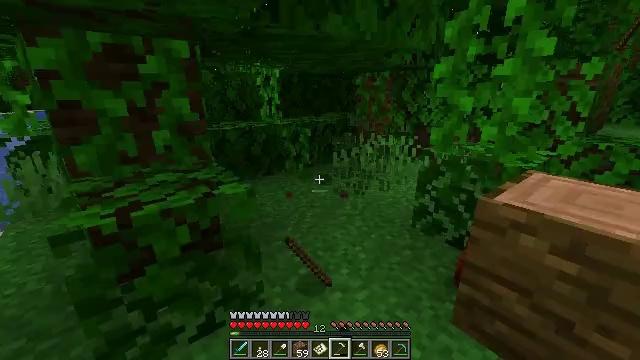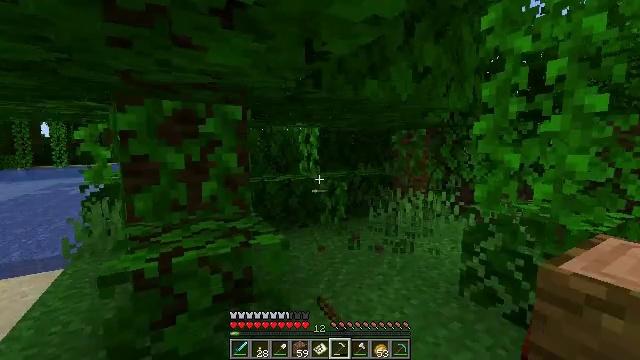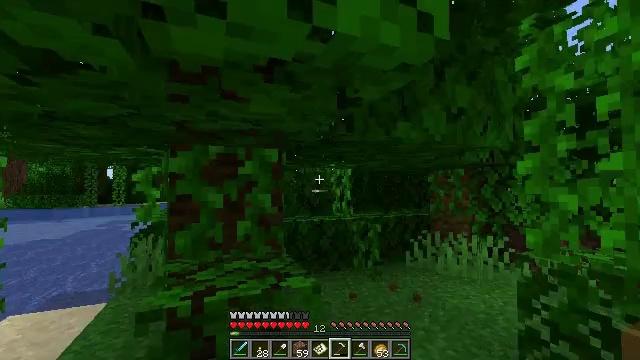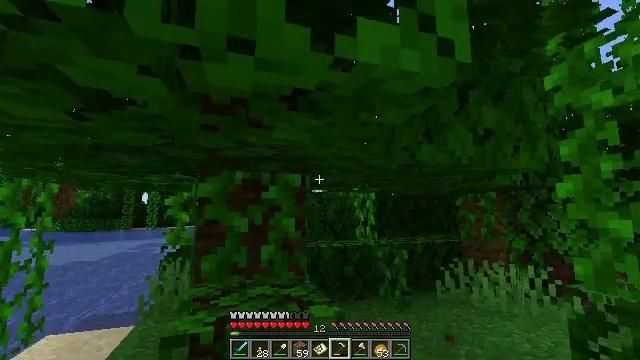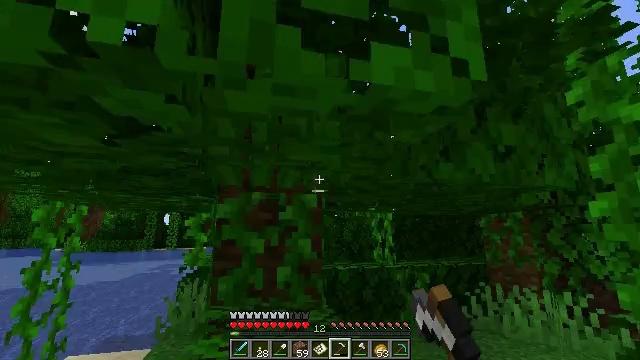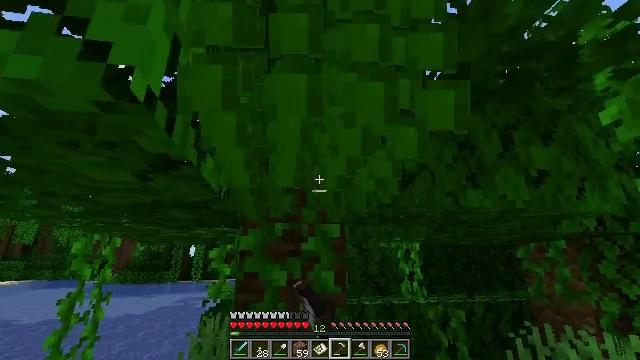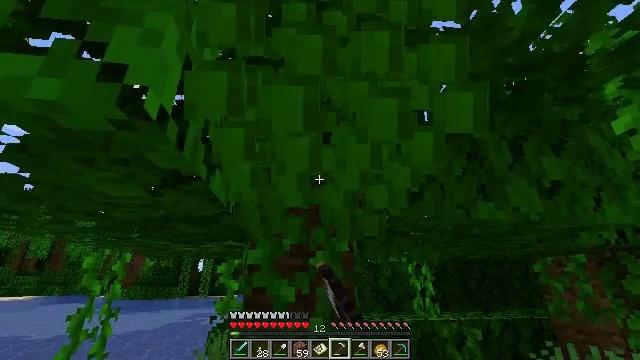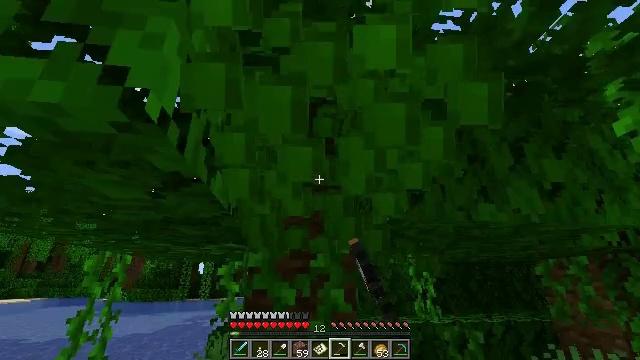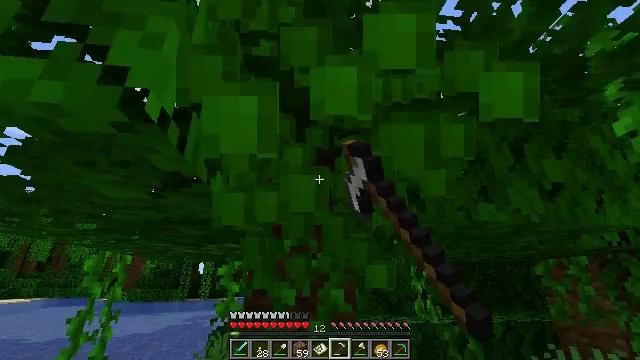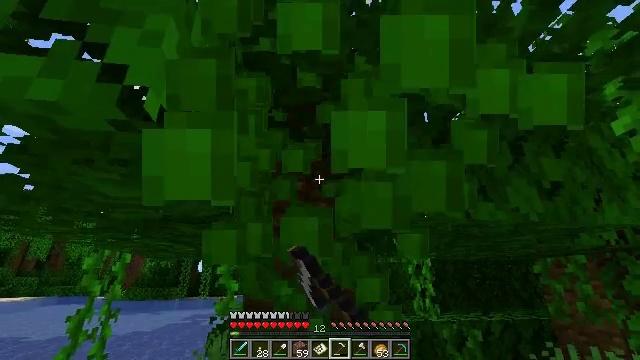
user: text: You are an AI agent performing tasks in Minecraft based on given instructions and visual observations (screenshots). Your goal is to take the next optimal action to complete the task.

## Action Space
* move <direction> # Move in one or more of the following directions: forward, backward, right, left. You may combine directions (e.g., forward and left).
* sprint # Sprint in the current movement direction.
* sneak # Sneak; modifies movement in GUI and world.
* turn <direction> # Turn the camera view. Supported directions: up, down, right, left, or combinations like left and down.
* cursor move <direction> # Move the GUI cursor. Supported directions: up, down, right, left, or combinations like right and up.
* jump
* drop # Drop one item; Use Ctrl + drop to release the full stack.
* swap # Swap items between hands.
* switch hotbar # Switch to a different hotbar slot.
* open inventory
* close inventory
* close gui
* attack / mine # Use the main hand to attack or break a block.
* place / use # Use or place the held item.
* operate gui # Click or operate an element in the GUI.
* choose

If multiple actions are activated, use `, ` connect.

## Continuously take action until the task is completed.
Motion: motion action
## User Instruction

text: Break the jungle leaves with your hand or shears.
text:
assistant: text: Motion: turn left and up, attack / mine
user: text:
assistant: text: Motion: turn left and up, attack / mine
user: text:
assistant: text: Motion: turn left and up, attack / mine
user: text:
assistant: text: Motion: turn left and up, attack / mine
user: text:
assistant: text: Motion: turn left and up, attack / mine
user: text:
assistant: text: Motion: turn left and up, attack / mine
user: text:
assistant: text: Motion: attack / mine
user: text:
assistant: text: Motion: attack / mine
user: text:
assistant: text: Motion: attack / mine
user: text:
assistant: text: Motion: attack / mine